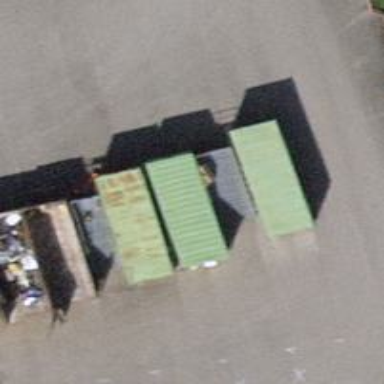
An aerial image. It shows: Recycling container in the area designated for recycling.